Question: When I have nested objects, the timing of events that occur when a mouse passes though is very counterintuitive and complex. Can someone explain the rules for the timing?
For example, when I have nested 'div's like the following:

where each div has the 'onmouseover' and 'onmouseout' properties so that they fire events, they do so in the following order:
- When the mouse moves 1 --> 2> mouseover 2- When the mouse moves 2 --> 3 > mouseout 2
mouseover 3
mouseover 2- When the mouse moves 3 --> 4> mouseout 3
mouseout 2
mouseover 4
mouseover 2
mouseover 3- When the mouse moves 4 --> 5> mouseout 2
mouseover 5
mouseout 3
mouseover 4
mouseout 4
mouseover 3
mouseover 2 - When the mouse moves 5 --> 4> mouseout 5
mouseout 4
mouseover 3
mouseover 4
mouseout 2
mouseout 3
mouseover 2 - When the mouse moves 4 --> 3> mouseout 4
mouseover 3
mouseover 2
mouseout 3
mouseout 2 - When the mouse moves 3 --> 2> mouseout 3
mouseout 2
mouseover 2- When the mouse moves 2 --> 1> mouseout 2
I am particularly using Firefox 9.0. Please let me know if there is difference between webbrowsers.
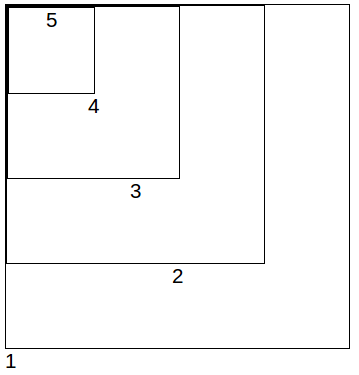
Answer: I highly recommend you to use <URL> events. Mouseover and mouseout are tricky when using nested elements.
From docs:
> Similar to mouseover , it differs in that it doesn't <URL> and that
it isn't sent until the pointer has moved from its physical space and
the one of all its descendants.
Also I recommend using and I use most of times <URL> helper which binds those non-buggy-bubbling events.